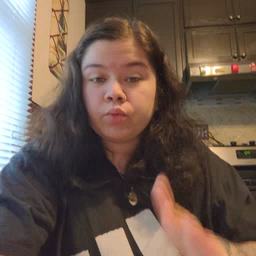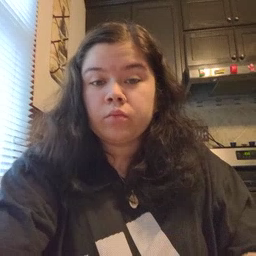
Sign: because